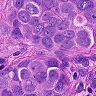
Metastatic tissue present: yes